Question: Given the following four-coloring problem graph, where part of the region has been pre-colored, how many coloring combinations are there for the remaining region?
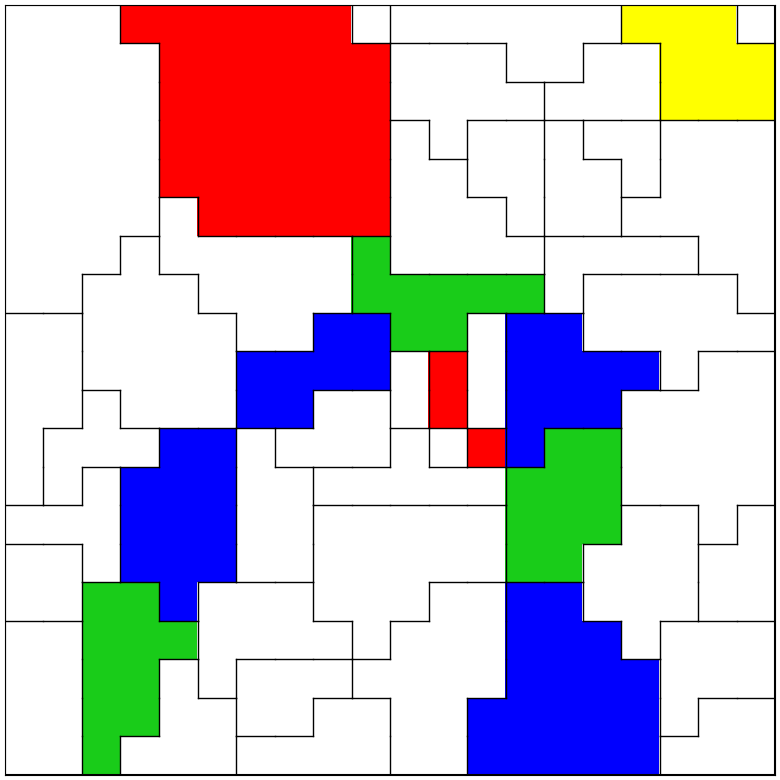
Answer: 1710720